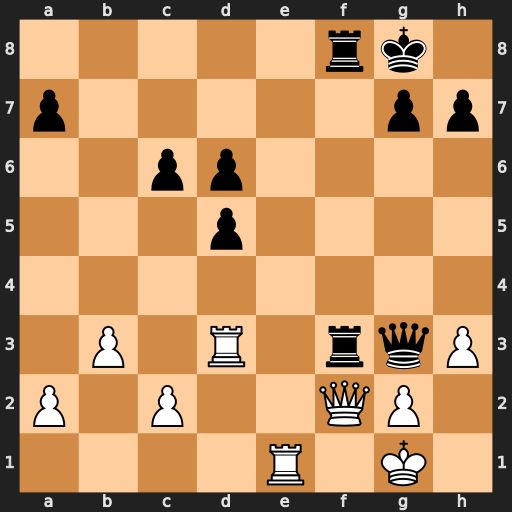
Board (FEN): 5rk1/p5pp/2pp4/3p4/8/1P1R1rqP/P1P2QP1/4R1K1
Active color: w
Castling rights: -
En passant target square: -
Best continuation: Qxg3 Rxg3 Rxg3